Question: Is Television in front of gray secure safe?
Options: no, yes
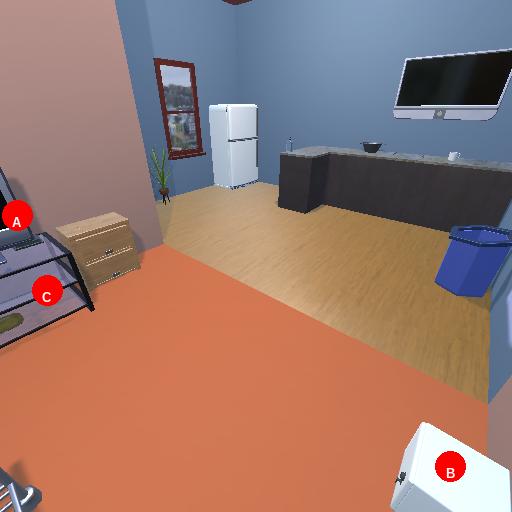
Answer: no